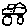
Label: car